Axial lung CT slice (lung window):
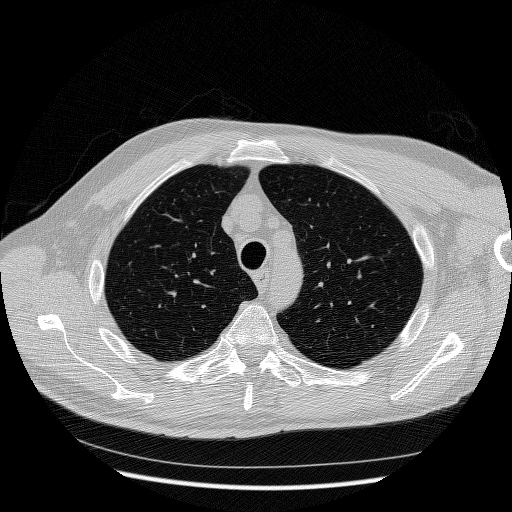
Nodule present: no